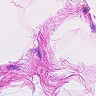
Metastatic tissue present: no